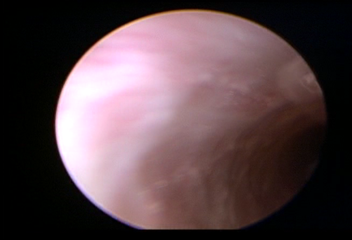
Modality: WLC
Class: Normal mucosa
Bladder cancer association: No